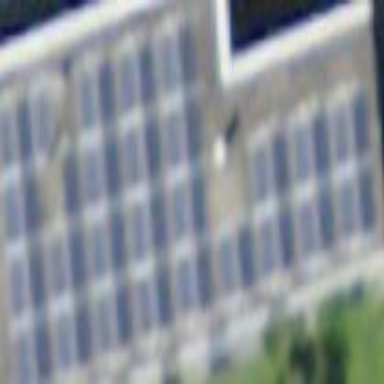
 consisting of solar photovoltaic panels."